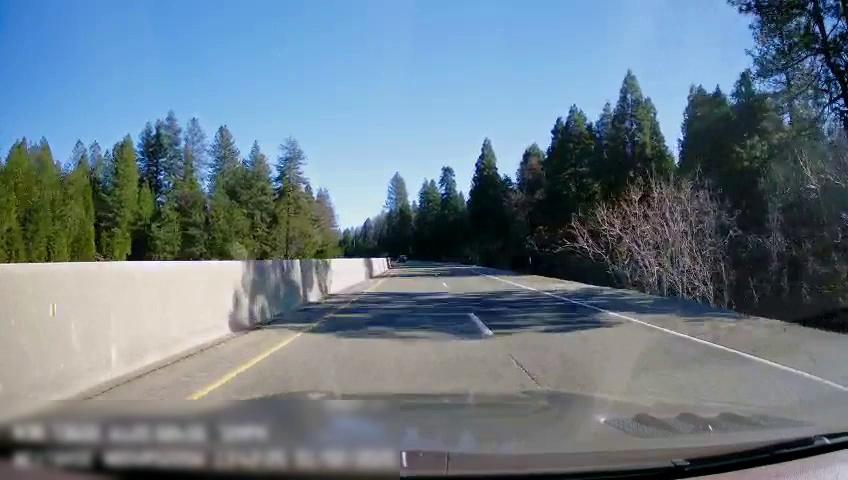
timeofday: Day
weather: Sunny
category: Drivable Space
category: Lanes | Alternate Lane
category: Lanes | Current Lane
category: Lanes | Alternate Lane